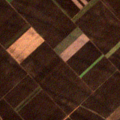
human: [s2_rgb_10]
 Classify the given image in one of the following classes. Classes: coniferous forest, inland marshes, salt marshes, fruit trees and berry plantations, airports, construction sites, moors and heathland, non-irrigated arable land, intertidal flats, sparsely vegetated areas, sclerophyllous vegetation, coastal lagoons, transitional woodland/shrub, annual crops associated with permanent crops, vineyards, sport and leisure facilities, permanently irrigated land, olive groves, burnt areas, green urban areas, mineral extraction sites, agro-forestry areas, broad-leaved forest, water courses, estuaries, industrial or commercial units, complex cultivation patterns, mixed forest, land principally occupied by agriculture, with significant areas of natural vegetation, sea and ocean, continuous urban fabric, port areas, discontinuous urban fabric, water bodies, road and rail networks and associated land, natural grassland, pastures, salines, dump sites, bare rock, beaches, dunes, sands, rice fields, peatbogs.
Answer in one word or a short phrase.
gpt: non-irrigated arable land